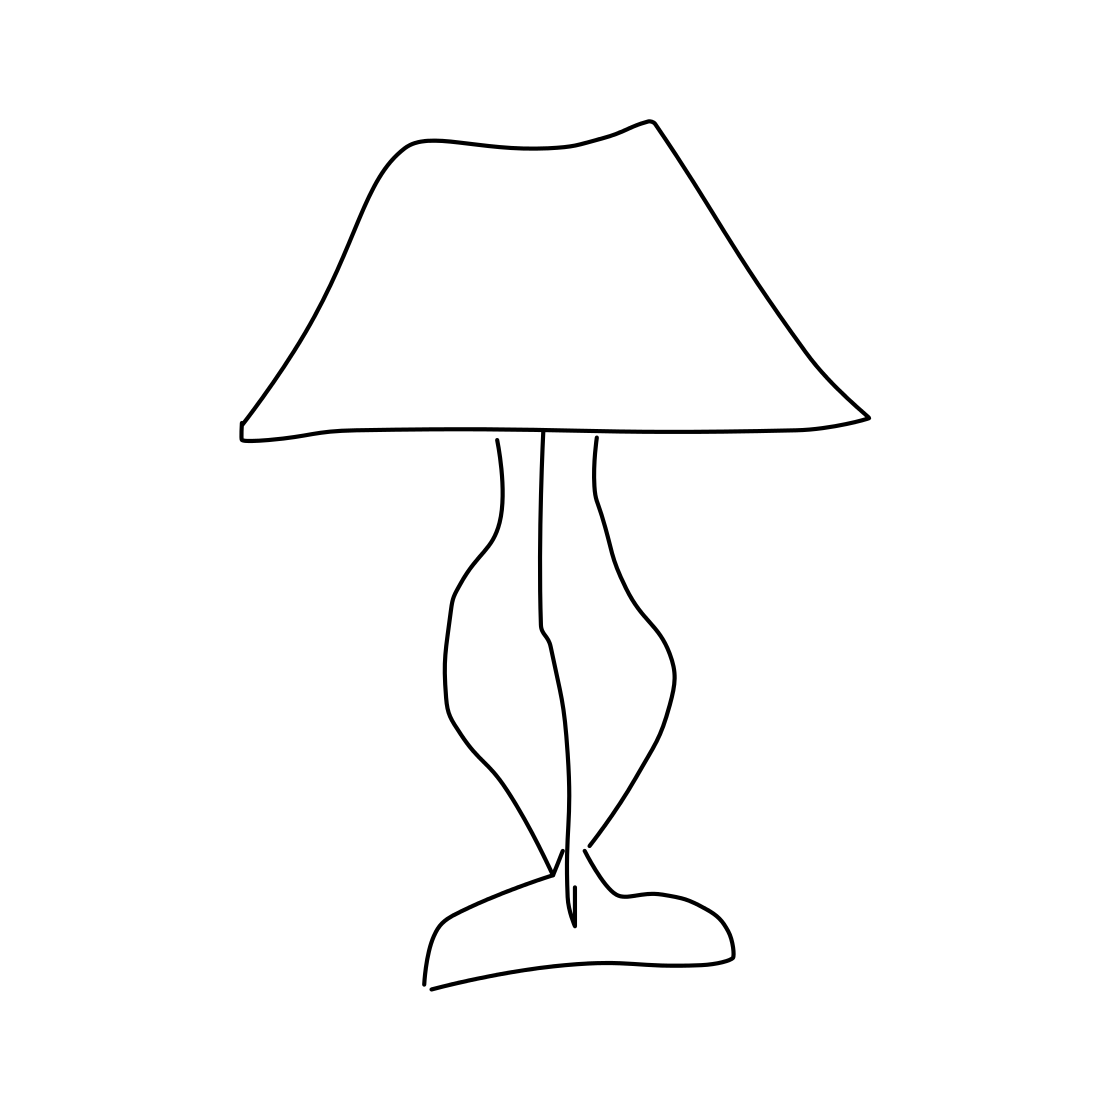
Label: tablelamp